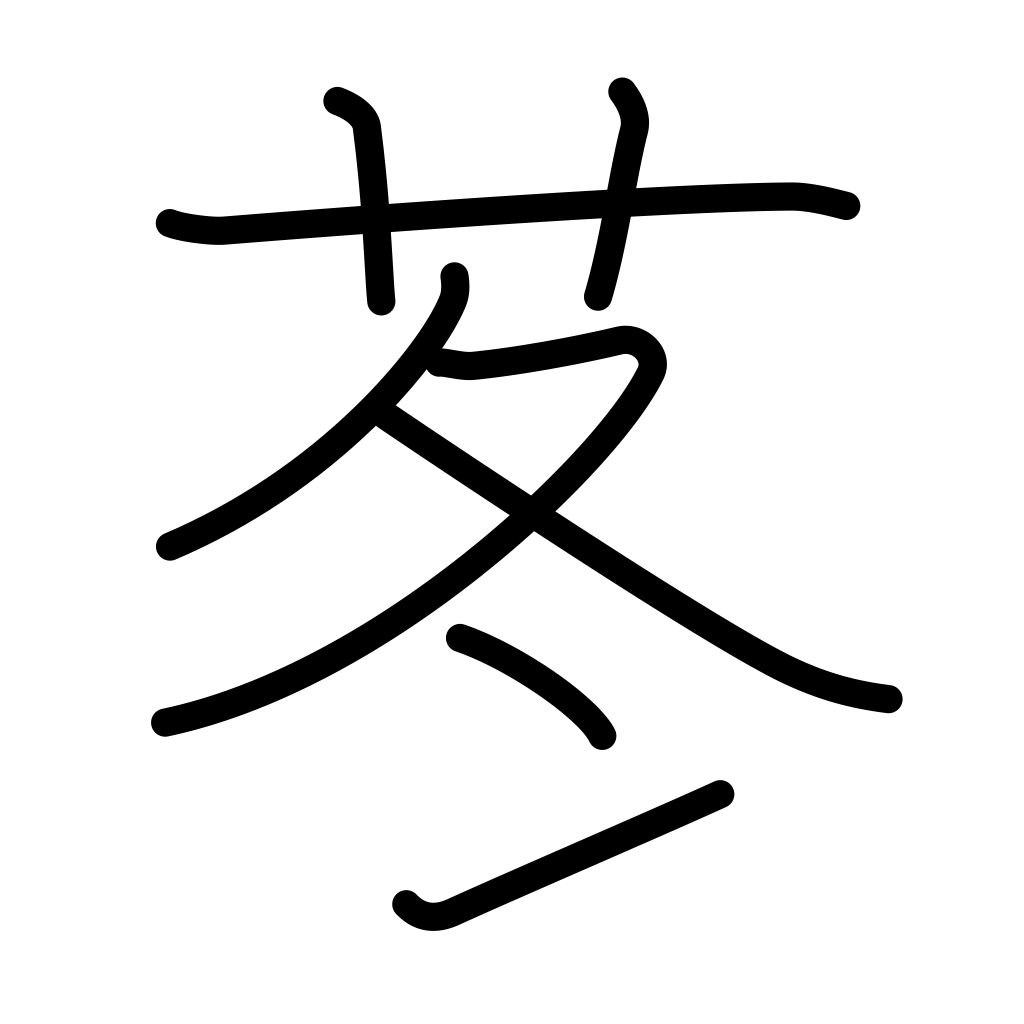
Meaning: butterbur, bog rhubarb